Question: I have a table of my workdays and I want to count instances of word 'work' in each row.
I have a table like this:

I used this code in J1 cell but it doesn't work.
'''
=SUM(IF(2:2 = "Sleep",1,0))
'''
I have found this formula in microsoft's website but it doesn't work.
What is causing this problem?
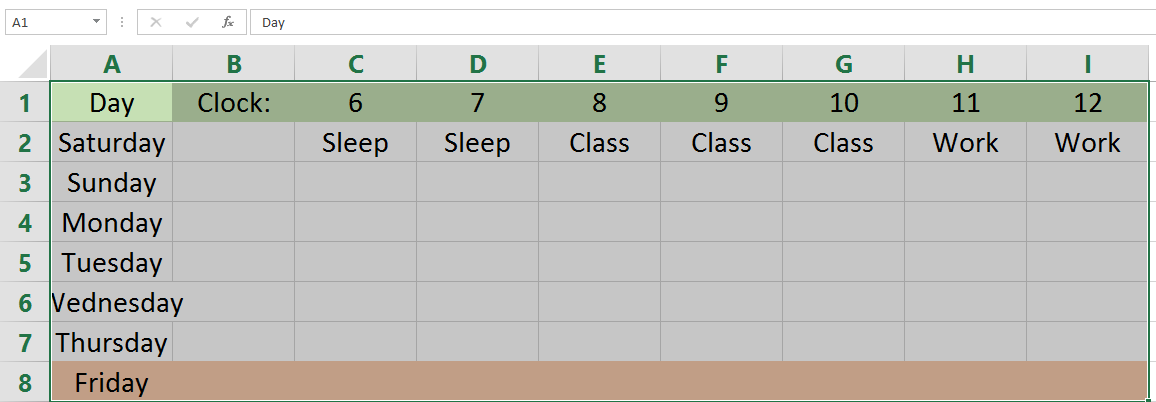
Answer: You need to use the 'COUNTIF' function.
'''
=COUNTIF(C2:I2,"Sleep")
'''
This goes in Cell 'J2'
> The COUNTIF function counts the number of cells within a range that meet a single criterion that you specify. For example, you can count all the cells that start with a certain letter, or you can count all the cells that contain a number that is larger or smaller than a number you specify.
When in doubt, press the magic button 'F1' in Excel. :)